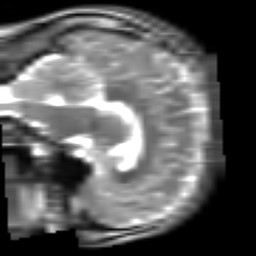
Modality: T2w
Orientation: sagittal